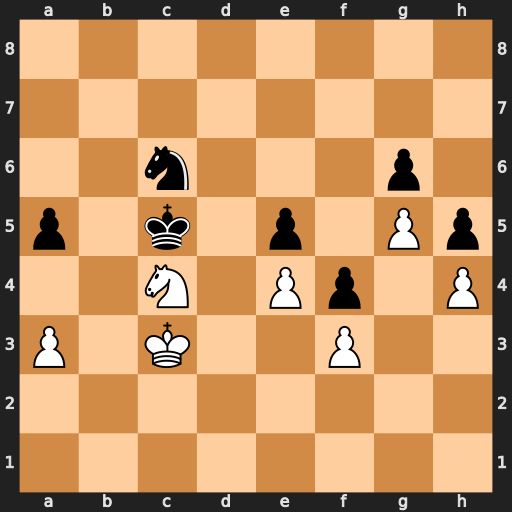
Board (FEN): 8/8/2n3p1/p1k1p1Pp/2N1Pp1P/P1K2P2/8/8
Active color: w
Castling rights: -
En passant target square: -
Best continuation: a4 Nd4 Nxe5